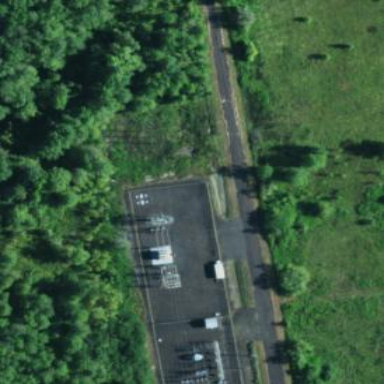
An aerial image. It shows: Substation surrounded by fence.